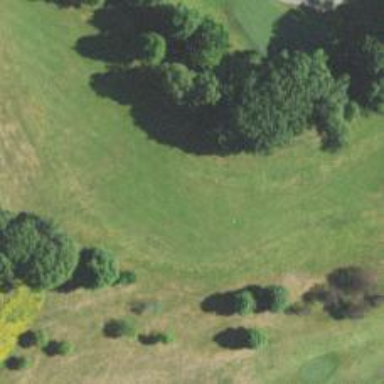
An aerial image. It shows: View of golf hole.